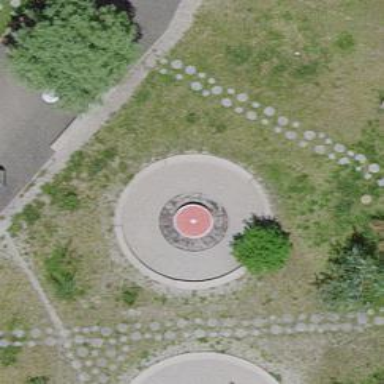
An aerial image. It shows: Playground featuring roundabout.